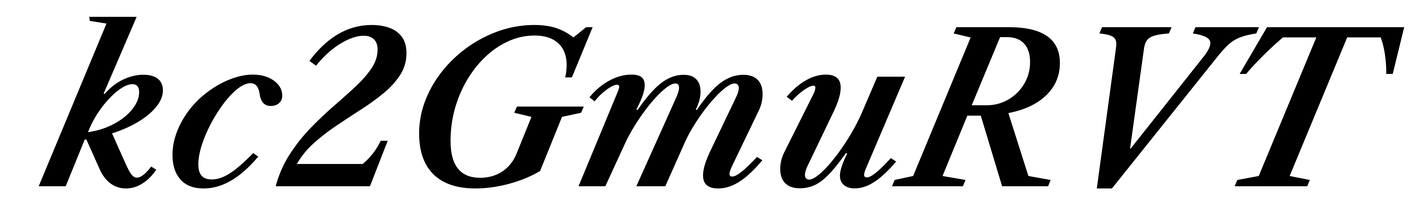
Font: LibreCaslonText-Italic_SemiBold_Italic